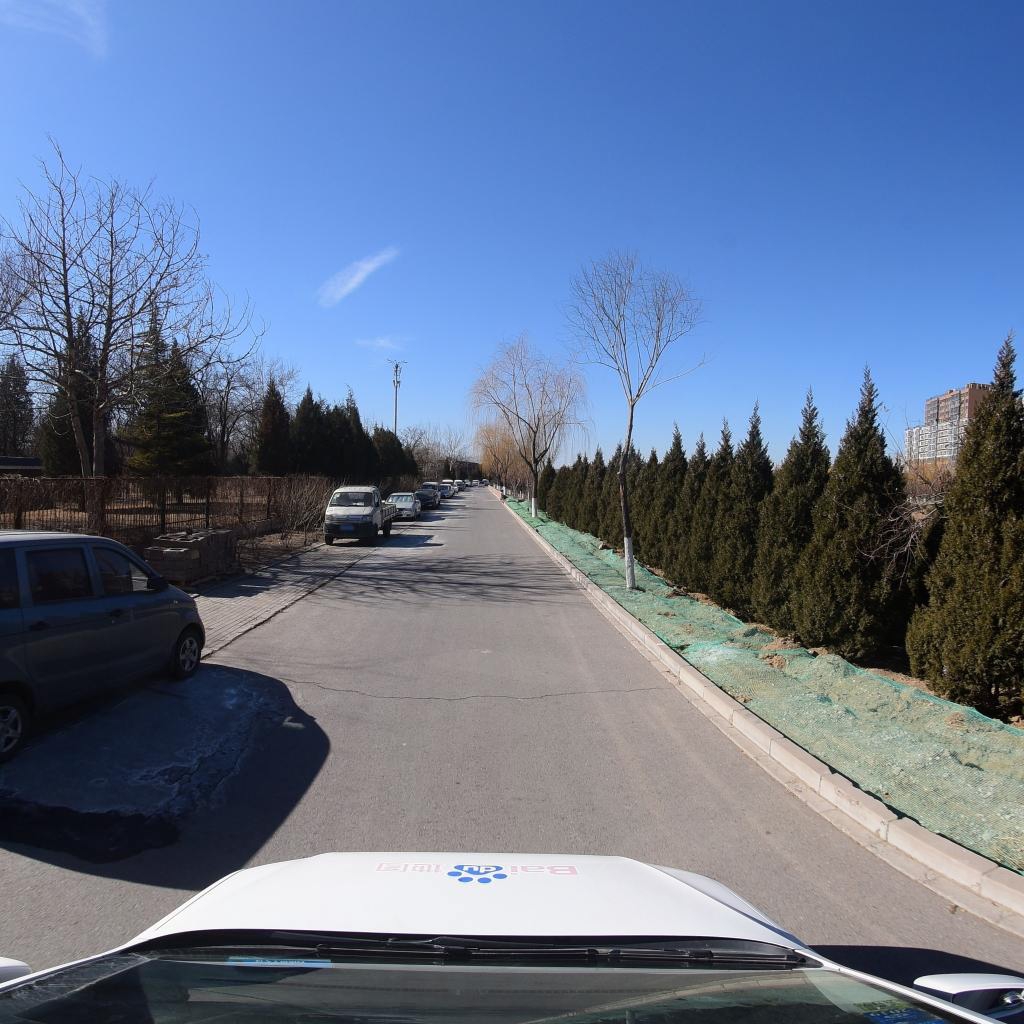
Region: Fengtai
Road damage annotations: transverse crack